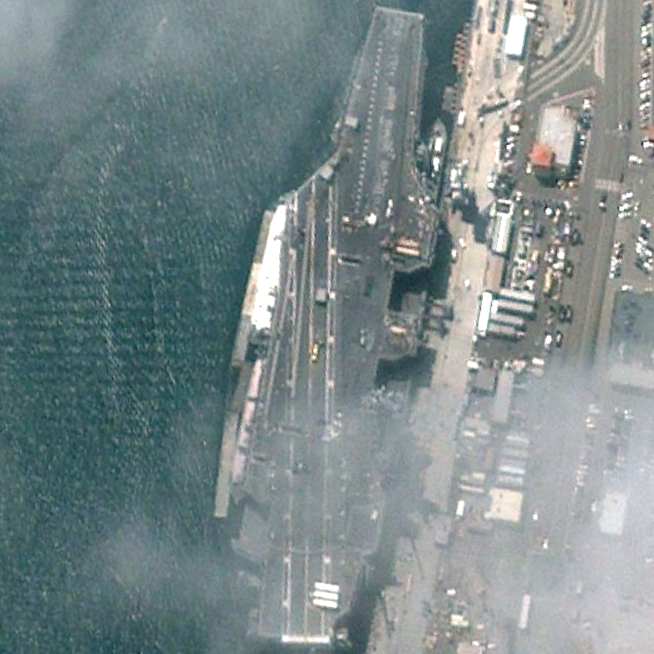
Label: aircraft_carrier